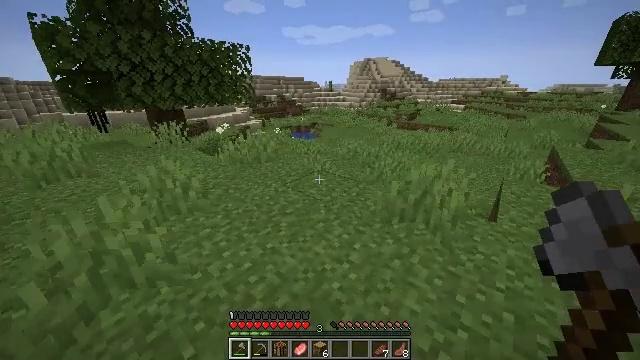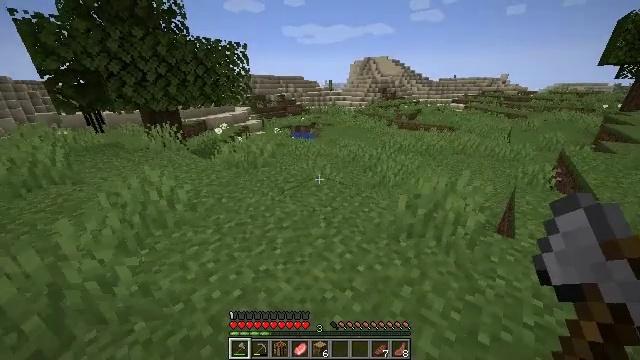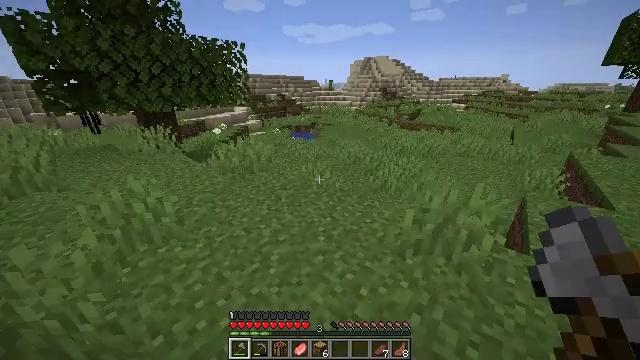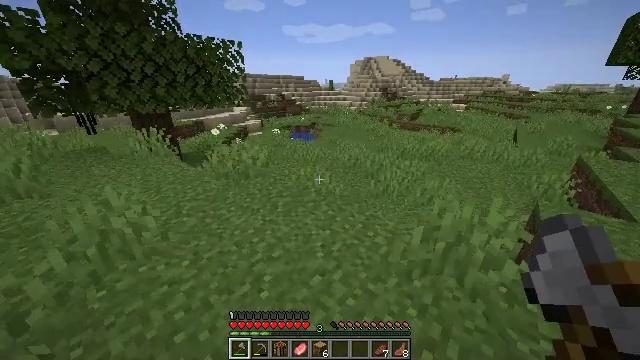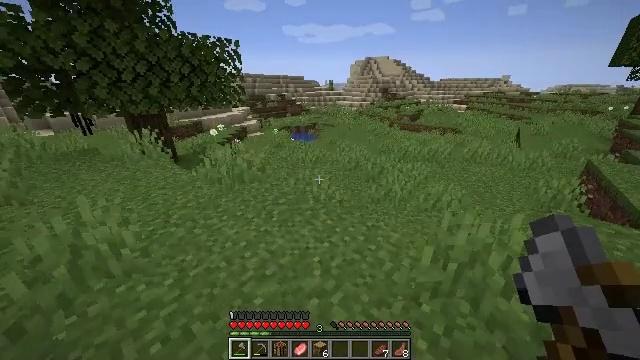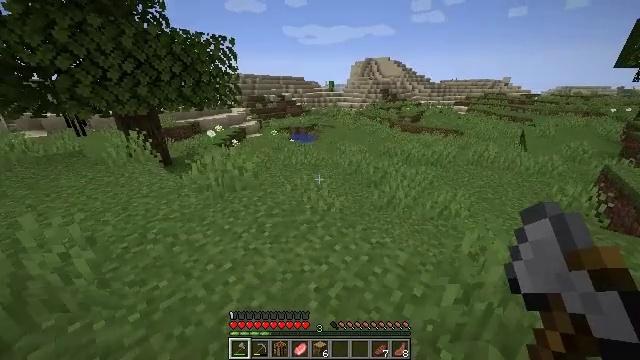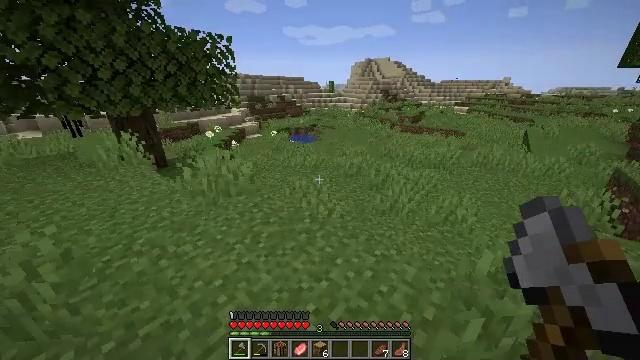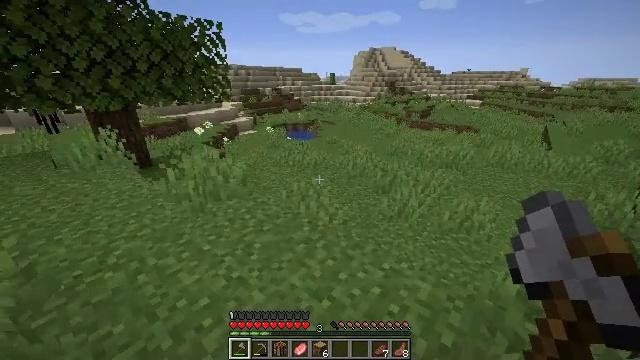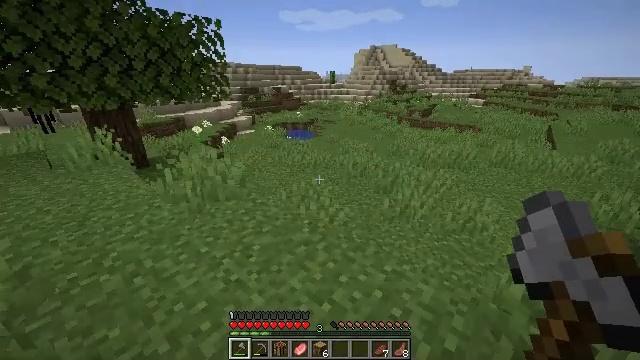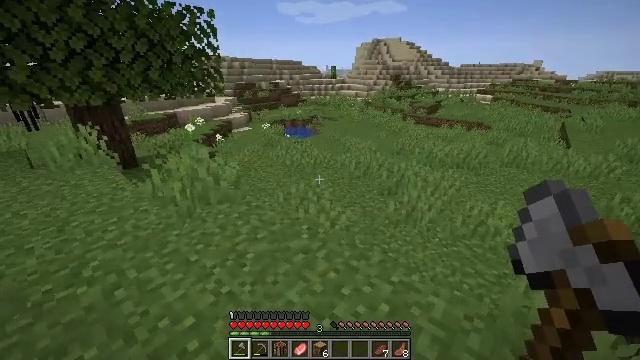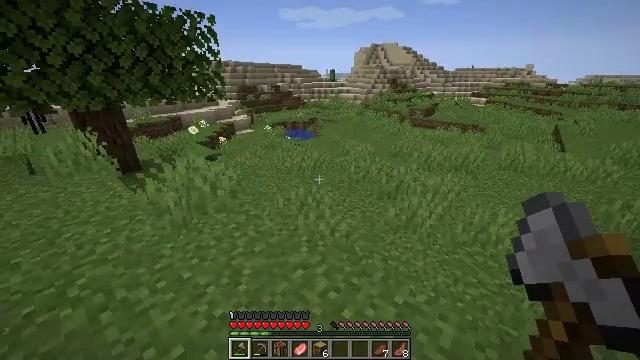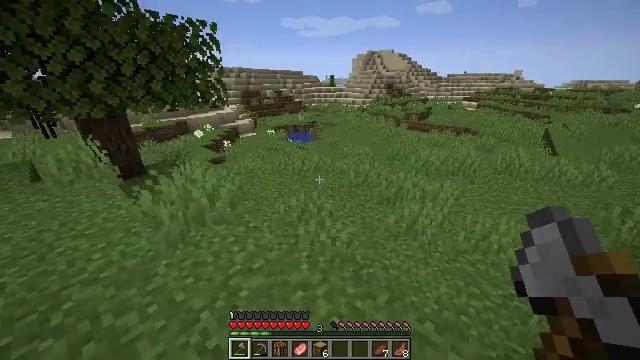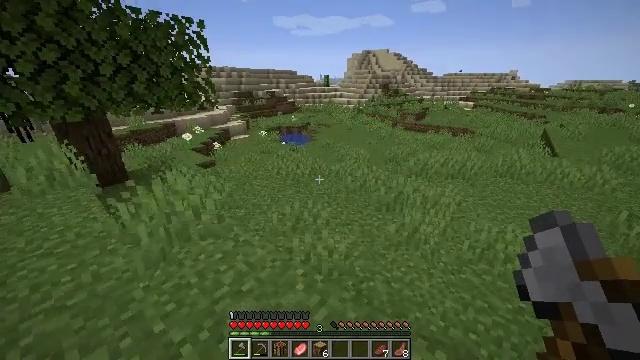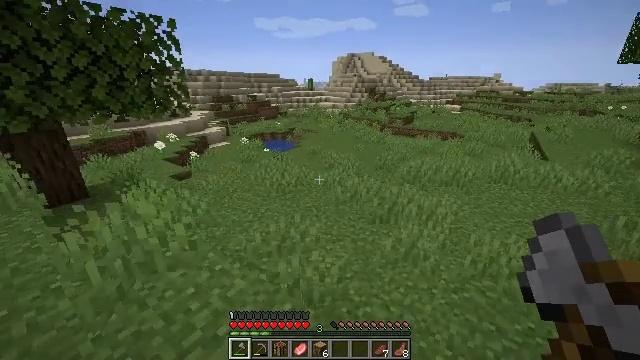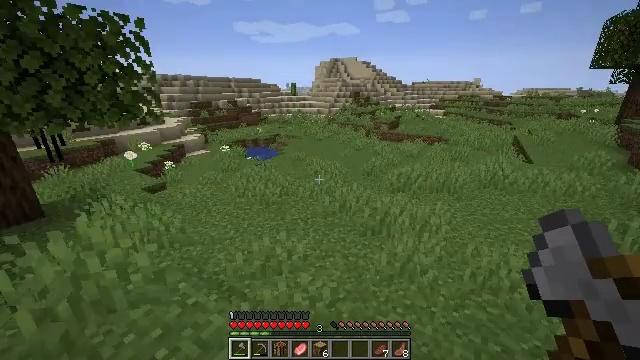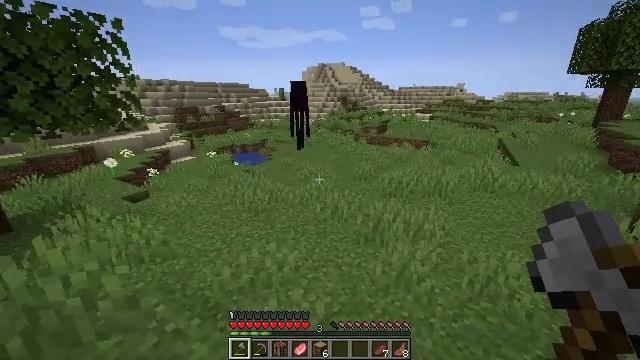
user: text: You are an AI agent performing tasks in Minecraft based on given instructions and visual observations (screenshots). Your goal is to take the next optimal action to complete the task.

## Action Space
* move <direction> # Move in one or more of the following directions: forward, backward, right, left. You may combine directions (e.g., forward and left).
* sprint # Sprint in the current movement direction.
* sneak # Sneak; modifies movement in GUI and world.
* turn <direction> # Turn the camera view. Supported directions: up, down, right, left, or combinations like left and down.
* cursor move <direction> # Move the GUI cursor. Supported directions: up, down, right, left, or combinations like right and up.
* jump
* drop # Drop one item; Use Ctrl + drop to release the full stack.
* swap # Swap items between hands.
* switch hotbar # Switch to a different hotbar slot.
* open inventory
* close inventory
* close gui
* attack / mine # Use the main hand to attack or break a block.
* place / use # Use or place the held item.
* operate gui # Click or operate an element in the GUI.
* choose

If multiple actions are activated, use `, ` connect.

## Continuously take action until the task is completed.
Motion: motion action
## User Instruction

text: Mine sand by the water.
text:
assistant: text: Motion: move forward, sprint
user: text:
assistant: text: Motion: move forward, sprint
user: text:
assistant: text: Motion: move forward, sprint
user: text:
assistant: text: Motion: move forward, sprint
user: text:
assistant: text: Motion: move forward, sprint
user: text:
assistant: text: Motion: sprint
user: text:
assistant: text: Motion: sprint
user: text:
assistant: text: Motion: sprint
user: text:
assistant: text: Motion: move forward, sprint
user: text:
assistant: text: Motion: move forward, sprint
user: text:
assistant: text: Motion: move forward, sprint
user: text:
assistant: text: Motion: move forward, turn right
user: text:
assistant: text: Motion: move forward, turn right and up
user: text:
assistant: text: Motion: move forward, turn right and up
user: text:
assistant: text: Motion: move forward, turn right
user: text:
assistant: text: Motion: move forward
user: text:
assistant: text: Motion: move forward
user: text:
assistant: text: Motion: move forward
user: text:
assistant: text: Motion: move forward, sprint
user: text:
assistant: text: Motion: move forward, sprint
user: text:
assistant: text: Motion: move forward, sprint
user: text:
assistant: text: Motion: move forward, sprint
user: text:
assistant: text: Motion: move forward, sprint
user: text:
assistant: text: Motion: move forward, sprint
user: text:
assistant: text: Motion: move forward, sprint
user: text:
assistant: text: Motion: move forward, sprint
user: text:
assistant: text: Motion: move forward, sprint
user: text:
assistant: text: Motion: move forward, sprint
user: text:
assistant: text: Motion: move forward, sprint
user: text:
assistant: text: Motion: move forward, sprint